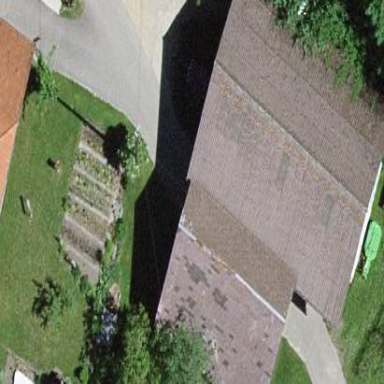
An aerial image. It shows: Rural barn.